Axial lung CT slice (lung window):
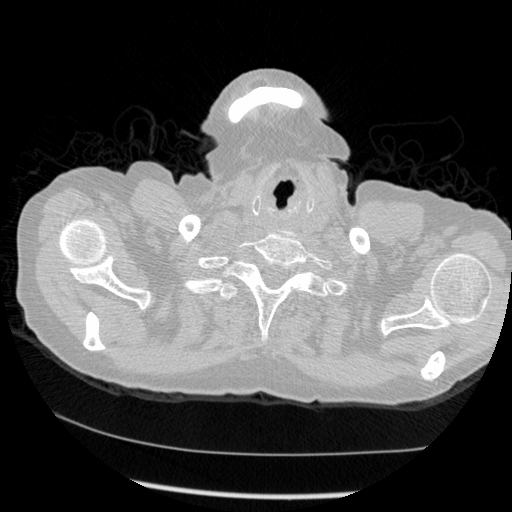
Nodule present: no